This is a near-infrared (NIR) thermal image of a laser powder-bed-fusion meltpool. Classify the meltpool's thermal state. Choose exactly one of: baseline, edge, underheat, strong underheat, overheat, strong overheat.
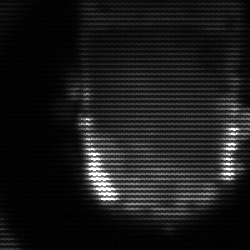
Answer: baseline